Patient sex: M
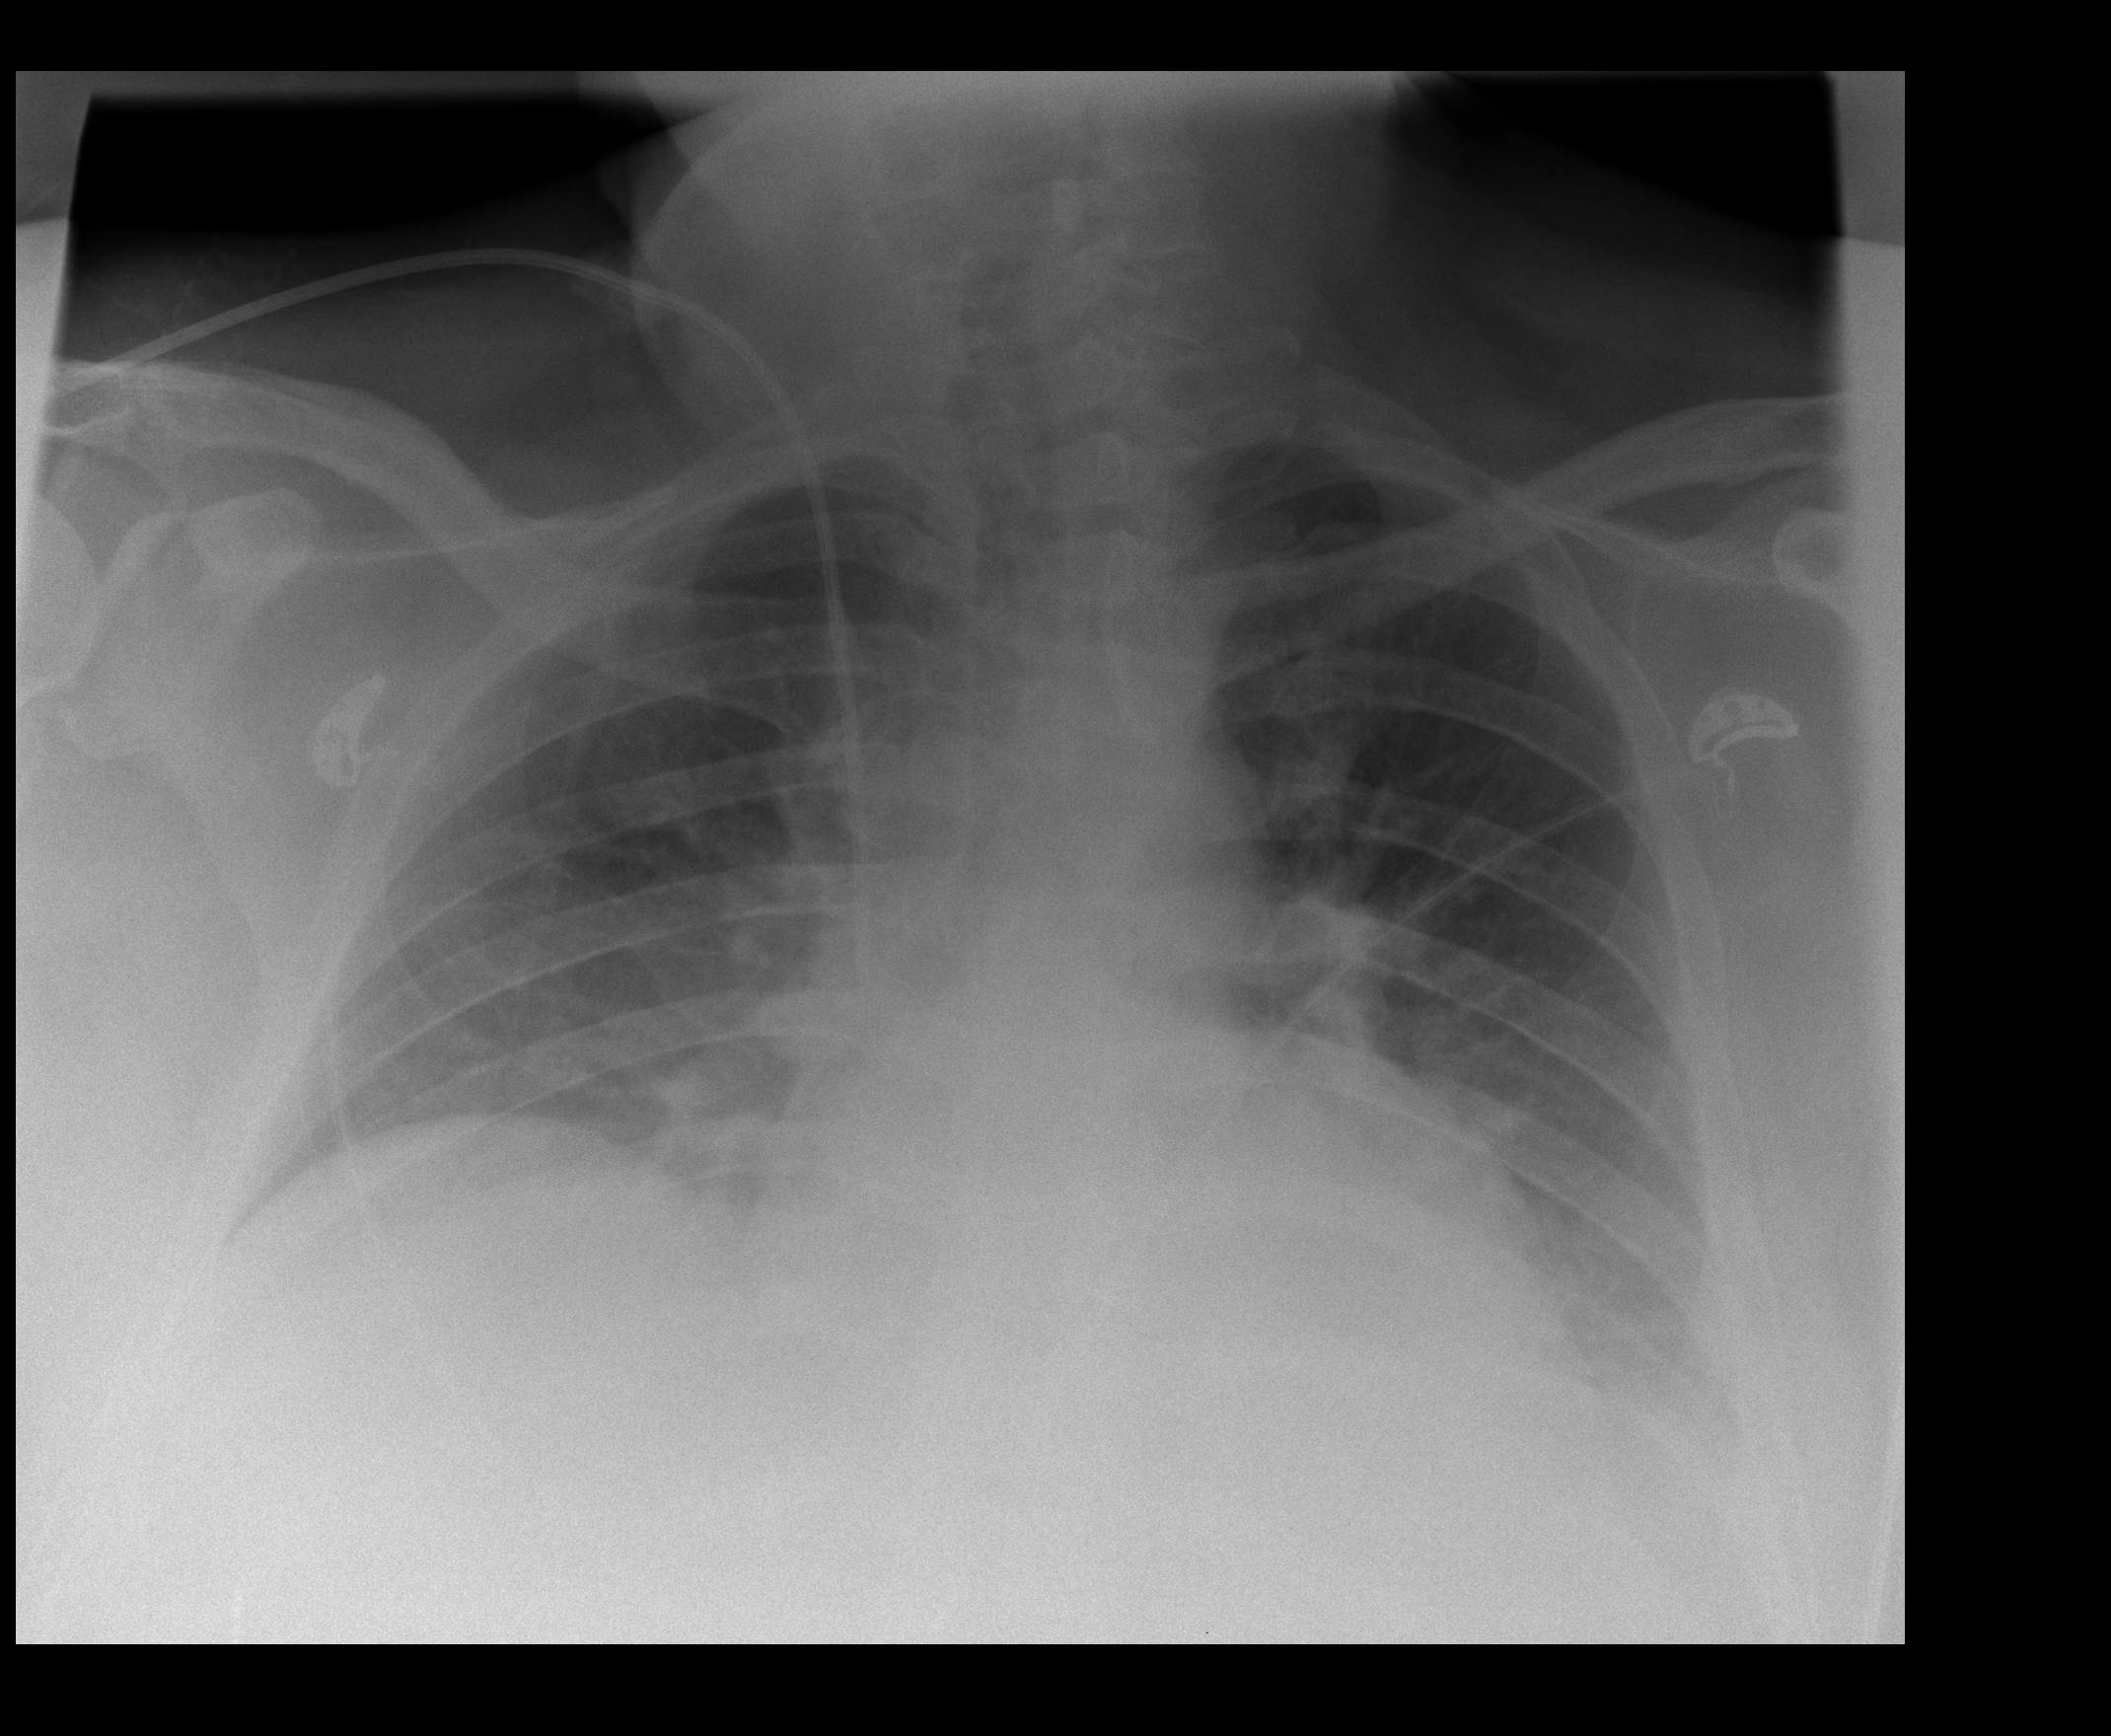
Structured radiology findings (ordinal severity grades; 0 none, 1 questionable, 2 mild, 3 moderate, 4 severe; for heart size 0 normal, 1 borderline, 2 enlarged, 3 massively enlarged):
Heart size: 0
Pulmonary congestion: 0
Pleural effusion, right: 0
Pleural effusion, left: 2
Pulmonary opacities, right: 0
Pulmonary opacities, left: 0
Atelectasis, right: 0
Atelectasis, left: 2